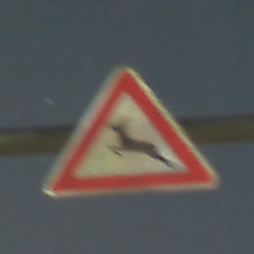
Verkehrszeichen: WildwechselRechts
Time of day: Night
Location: Outdoor (Urban)
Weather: PartlyCloudy
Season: NotSpecified
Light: Artificial